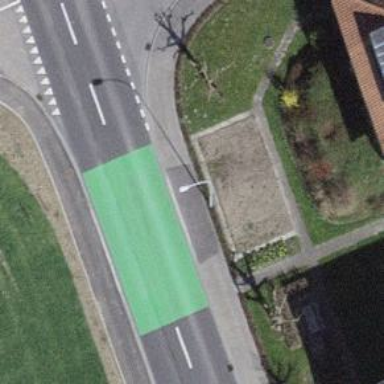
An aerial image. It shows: Marked footway crossing with surface markings.